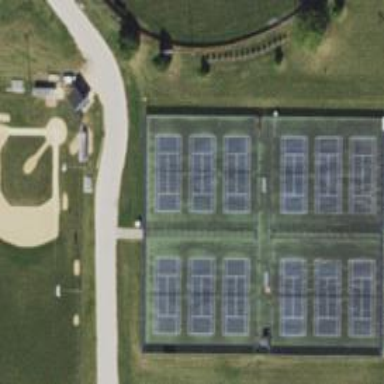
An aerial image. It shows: Leisure park with tennis court. The court is located on pitch.